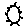
Label: sun